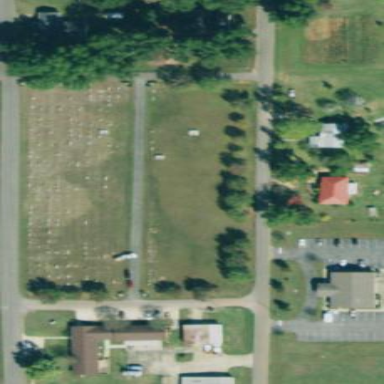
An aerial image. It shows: Cemetery.